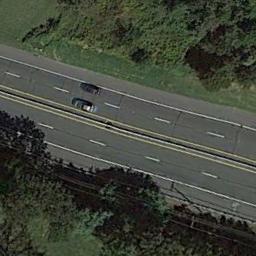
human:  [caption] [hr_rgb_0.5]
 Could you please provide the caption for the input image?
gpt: The straight freeway has many trees on either side of the freeway .

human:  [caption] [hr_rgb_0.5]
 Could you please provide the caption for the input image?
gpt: The motorway is very empty .

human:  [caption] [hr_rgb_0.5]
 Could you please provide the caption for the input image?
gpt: The freeway goes through the grass with some trees .

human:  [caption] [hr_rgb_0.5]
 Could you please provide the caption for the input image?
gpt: There are large green forests around the freeway and there are two cars on the freeway .

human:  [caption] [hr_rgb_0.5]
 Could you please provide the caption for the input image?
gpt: There are many green trees along the freeway with two cars .